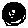
Label: circle